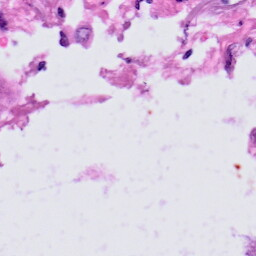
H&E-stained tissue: Skin